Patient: sex M, age 36
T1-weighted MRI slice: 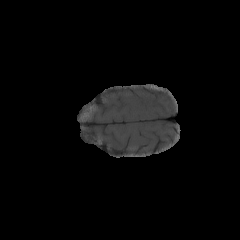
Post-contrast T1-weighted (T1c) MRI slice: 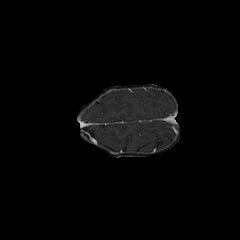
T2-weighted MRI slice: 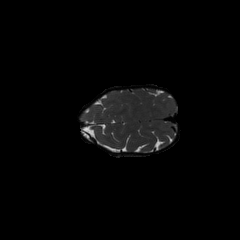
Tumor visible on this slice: no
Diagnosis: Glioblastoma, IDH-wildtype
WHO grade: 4